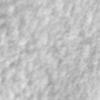
Label: no_change